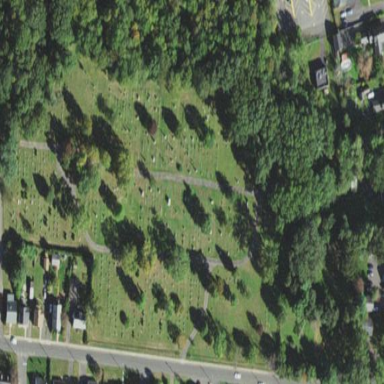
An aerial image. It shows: Cemetery.